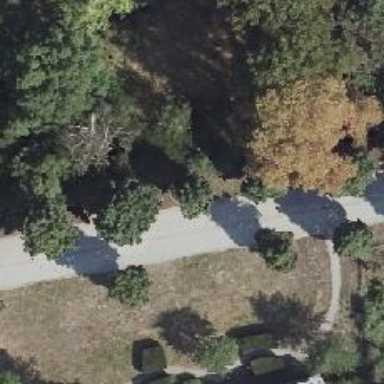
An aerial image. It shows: Broadleaved deciduous tree located in park.